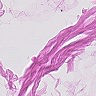
Metastatic tissue present: no